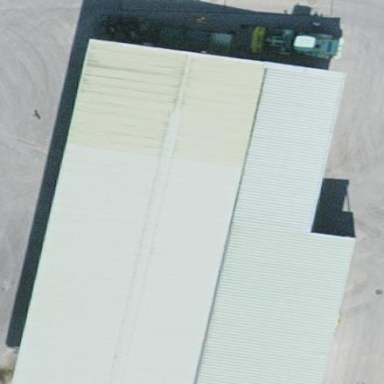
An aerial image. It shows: Industrial building.